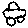
Label: car